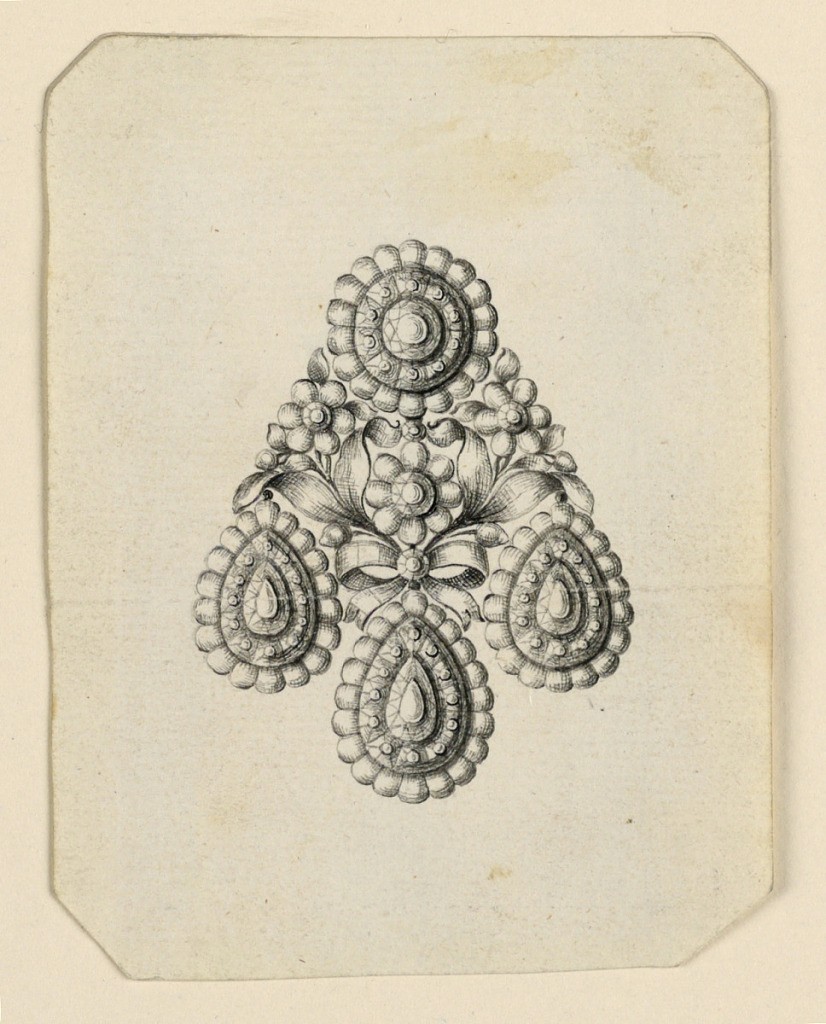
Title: Design for an Earring
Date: late 18th century
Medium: Pen and black ink, brush and gray watercolor on off-white laid paper
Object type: Drawing
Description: Jewelry design for an earring, the usual scheme, a disk above and three drops below. In the center two flower stems, fastened by a knot, in the middle a blossom. Bevelled corners.